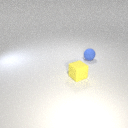
small blue rubber sphere to the right of small yellow rubber cube